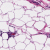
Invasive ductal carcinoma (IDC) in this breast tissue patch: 0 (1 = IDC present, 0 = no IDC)